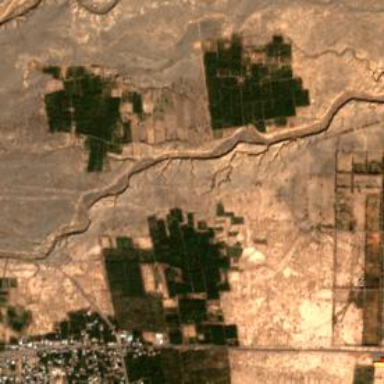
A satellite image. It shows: Evergreen orchard with broadleaved date palms.